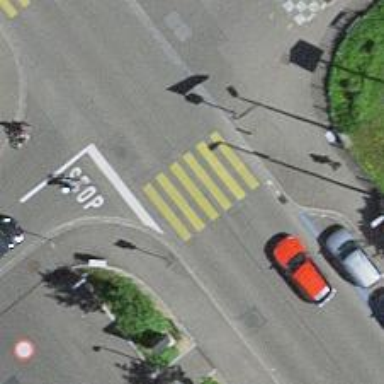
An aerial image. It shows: Uncontrolled zebra crossing on the road.